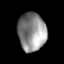
Tissue: lung
Cell type: Others
Senescence score: 0.1989
Nuclear area (px): 1049
Mean DAPI intensity: 140.532